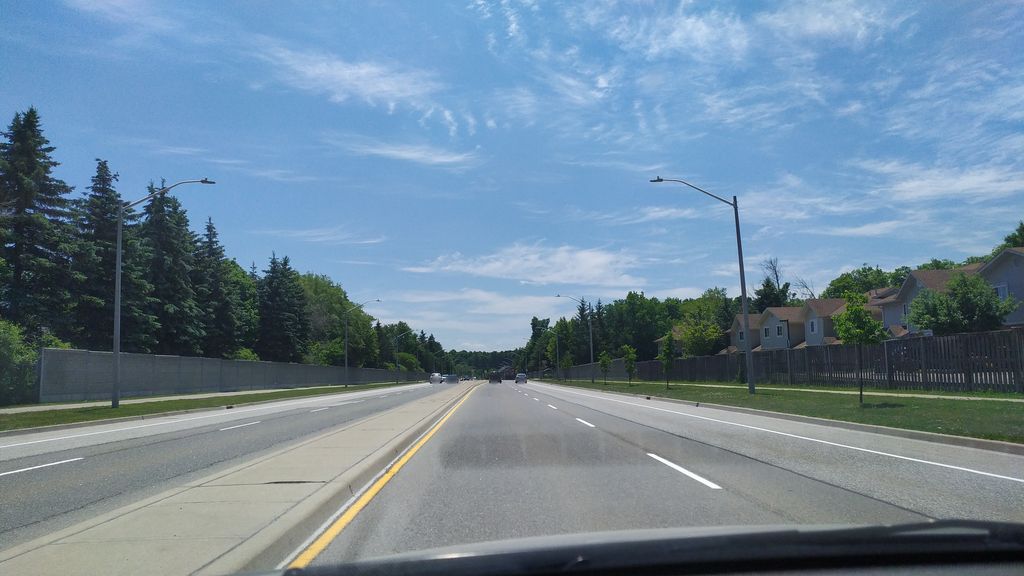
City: kitchener-waterloo